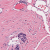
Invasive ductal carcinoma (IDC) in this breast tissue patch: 0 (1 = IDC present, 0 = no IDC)